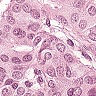
Metastatic tissue present: yes